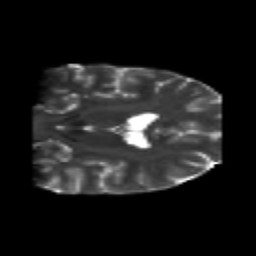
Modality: T2w
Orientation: coronal
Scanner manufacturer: siemens
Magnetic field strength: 3 T
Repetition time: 6.8 s
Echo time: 0.093 s